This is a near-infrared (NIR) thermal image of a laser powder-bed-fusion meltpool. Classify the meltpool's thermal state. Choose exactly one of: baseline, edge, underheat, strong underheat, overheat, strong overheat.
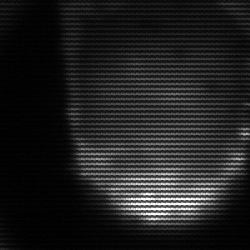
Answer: edge